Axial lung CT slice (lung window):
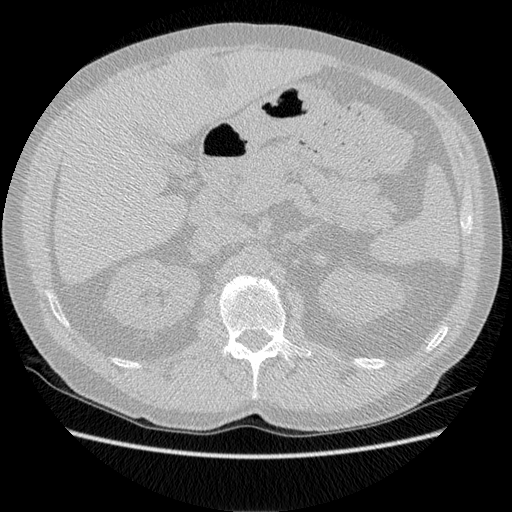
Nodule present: no